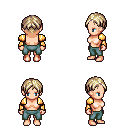
a pixel art fantasy rpg character, female body template, human, light skin, gold arm armor, teal pants, white blonde parted hairstyle, four views (front, back, left, right), 2x2 character sprite sheet, small pixel art, hard edges, no anti-aliasing